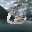
Label: 6